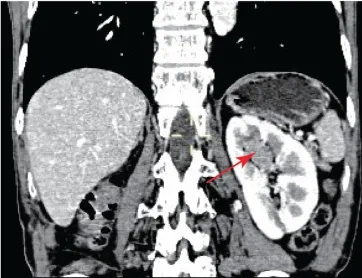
Imaging examination before and after immunotherapy. (A) Before immunotherapy. Enhanced CT showed the absence of the right kidney, a space-occupying lesion in the upper calyx of the left kidney, approximately 27 mmx22 mmx13 mm, uniform density, partly with the renal medulla unclearly, and the enhanced scan showed obvious continuous enhancement.
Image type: radiology (ct)